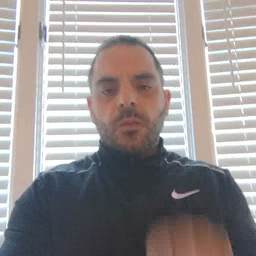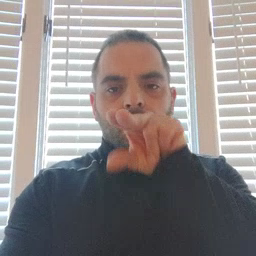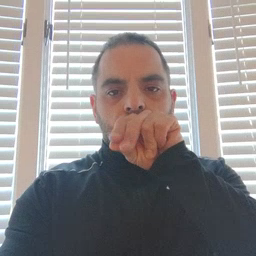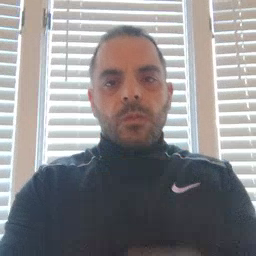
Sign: duck